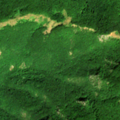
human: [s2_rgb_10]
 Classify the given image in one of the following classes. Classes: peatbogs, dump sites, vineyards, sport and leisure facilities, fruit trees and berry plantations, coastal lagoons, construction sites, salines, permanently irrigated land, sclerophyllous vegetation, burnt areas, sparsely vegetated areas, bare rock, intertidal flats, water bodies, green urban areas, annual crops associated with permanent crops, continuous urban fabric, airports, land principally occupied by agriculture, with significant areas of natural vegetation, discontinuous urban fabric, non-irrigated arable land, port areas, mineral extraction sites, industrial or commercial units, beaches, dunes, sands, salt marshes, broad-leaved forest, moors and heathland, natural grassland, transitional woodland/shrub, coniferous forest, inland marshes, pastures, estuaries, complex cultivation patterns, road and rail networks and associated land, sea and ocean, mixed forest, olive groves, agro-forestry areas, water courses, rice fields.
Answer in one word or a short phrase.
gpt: broad-leaved forest